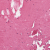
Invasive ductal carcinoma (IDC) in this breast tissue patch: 0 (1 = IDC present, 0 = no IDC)